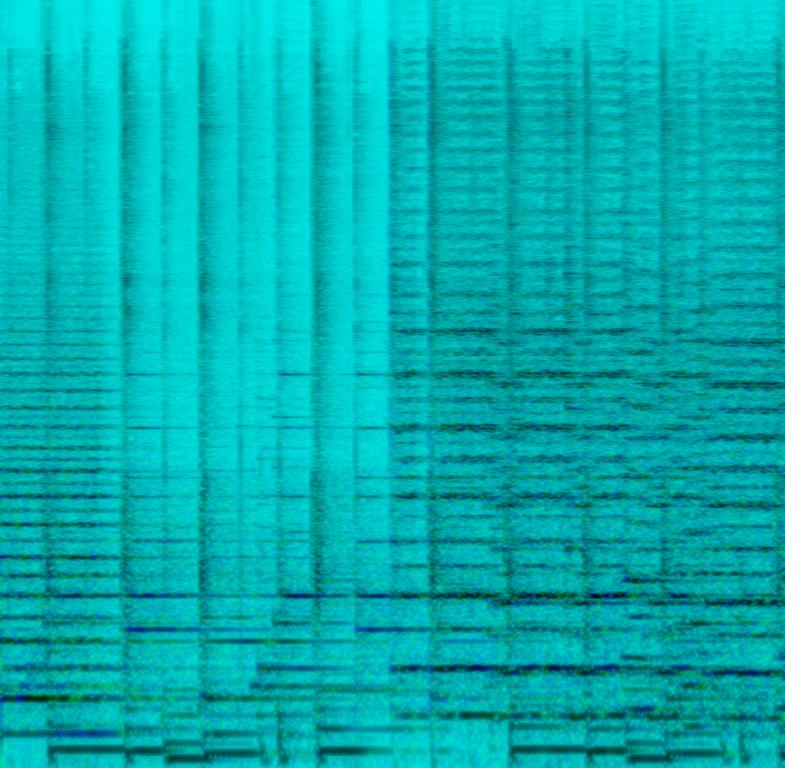
This is a Tunisian folk music piece. There is an orchestra playing the main tune with the dominant sound of the strings section and the oud. There is a choir singing in the background. The atmosphere is vibrant and sentimental. This piece could be in the soundtrack of a Middle Eastern/North African soap opera.